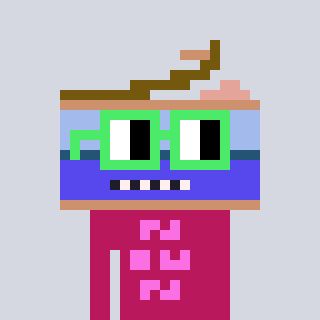
a pixel art character with square light green glasses, a canned ham-shaped head and a darkpink-colored body on a cool background